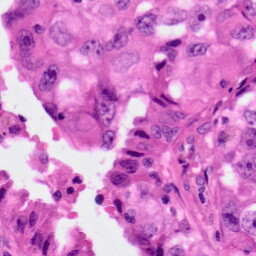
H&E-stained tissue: Lung